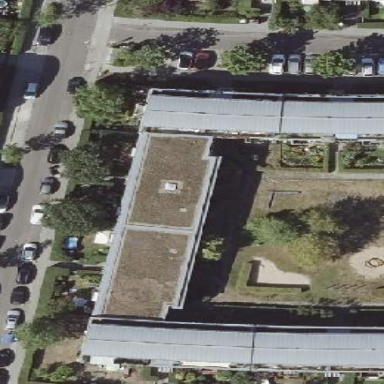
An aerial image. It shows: Flat-roofed apartment building.